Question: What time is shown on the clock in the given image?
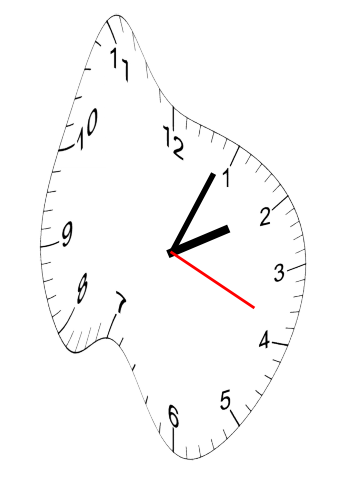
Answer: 02:04:19